Question: I have the following (simplified) conditions that need to be validated for a form I am writing:
a > b
a > c
a > d
b > c
b > d
c > d
Graphically, this can be seen as:

The user has freedom to enter values for a, b, c, and d, which is why they need to be validated to make sure they obey those rules. The problem I am having is writing something that clearly and efficiently evaluates each statement. Of course, the most obvious way would be to evaluate each statement separately as an if-statement. Unfortunately, this takes up a lot of lines of code, and I'd rather avoid cluttering up the method with a bunch of if-blocks that do almost the same thing. I did come up with the following nested for-loop solution, using arrays. I built an array of the values, and looped over it twice (demonstrated in Python-like pseudo-code):
'''
A = [a, b, c, d]
for i in range(3):
for j in range(i, 4):
if i > j and A[i] >= A[j]:
print("A[i] must be less than A[j]")
else if i < j and A[i] <= A[j]:
print("A[j] must be greater than A[i]")
'''
The problem I have with this solution is it is hard to read and understand - the solution just isn't clear.
I have this nagging feeling that there is a better, clearer answer out there, but I can't think of it for the life of me. This isn't homework or anything - I am actually working on a project and this problem (or subtle variations of it) arose more than once, so I would like to make a reusable solution that is clear and efficient. Any input would be appreciated. Thanks!
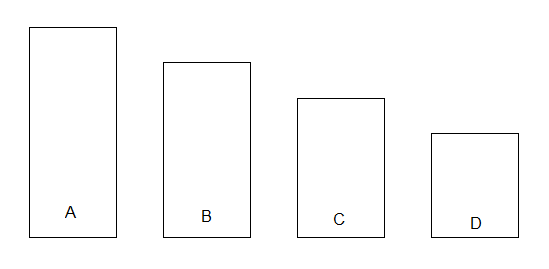
Answer: '''
if a > b > c > d:
do ok
else:
for x in range(3):
if A[i] <= A[i+1]:
print A[i], ' not greater than', A[i+1]
'''